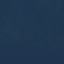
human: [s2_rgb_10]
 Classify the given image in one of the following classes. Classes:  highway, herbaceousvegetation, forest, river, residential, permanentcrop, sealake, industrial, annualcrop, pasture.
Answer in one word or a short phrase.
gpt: SeaLake